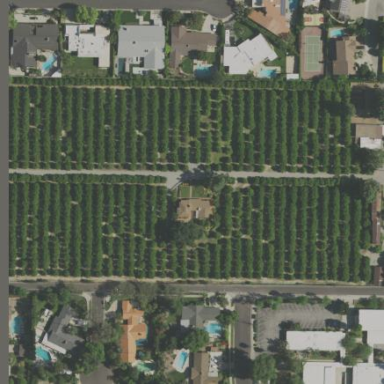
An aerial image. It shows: Orange orchard with rows of vibrant orange trees.